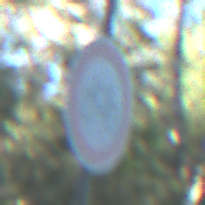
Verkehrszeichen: VerbotRadverkehr
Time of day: MorningAfternoon
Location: Outdoor (Nature)
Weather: Clear
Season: NotSpecified
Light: Natural